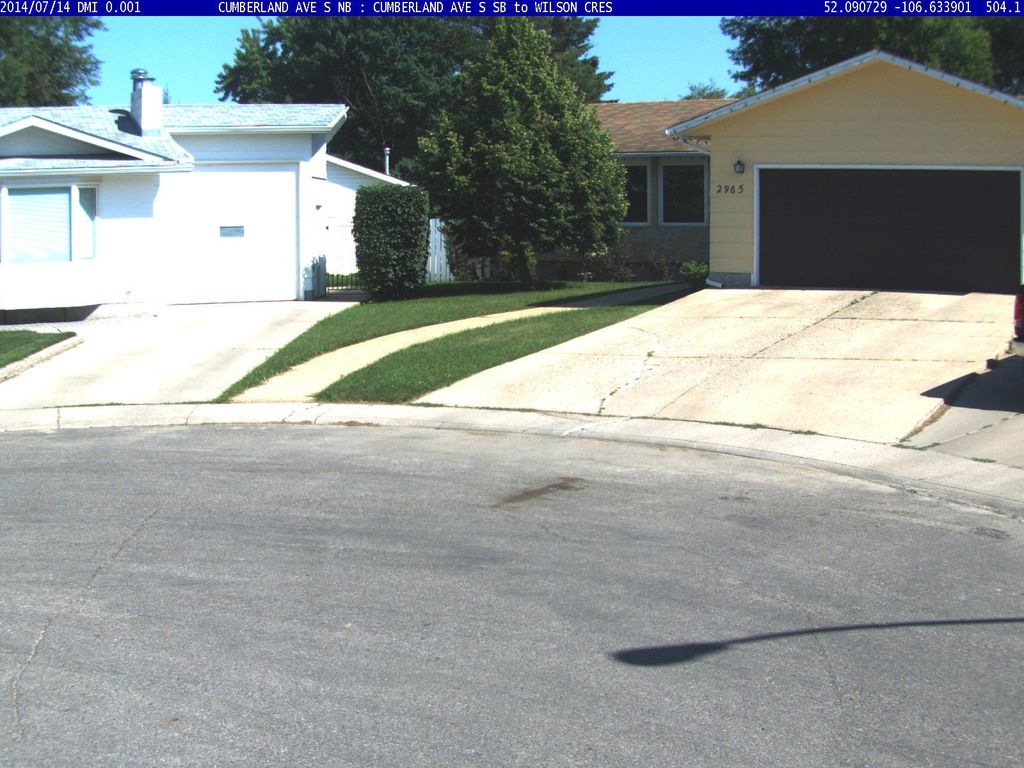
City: saskatoon